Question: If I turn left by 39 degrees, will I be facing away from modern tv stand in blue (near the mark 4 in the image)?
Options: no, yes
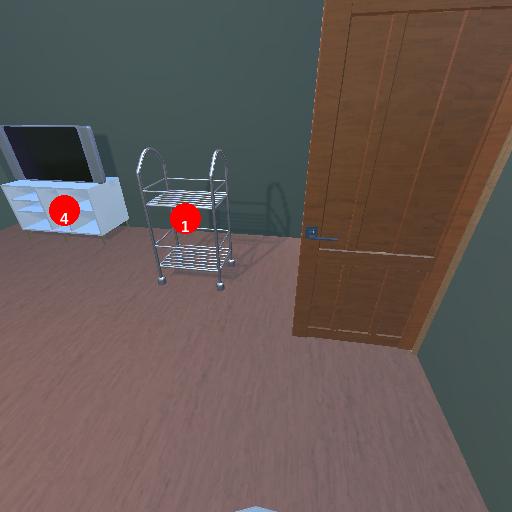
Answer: no